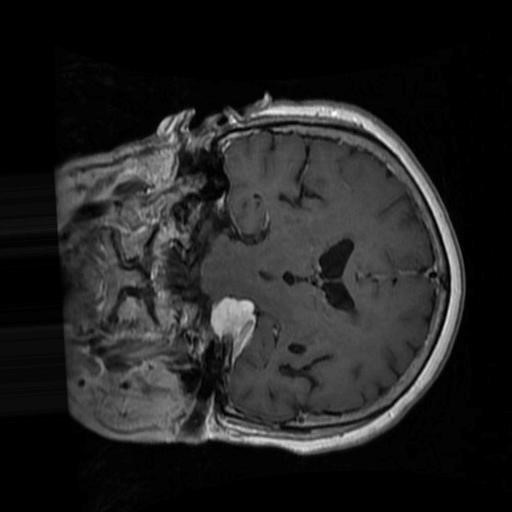
Label: brain_menin